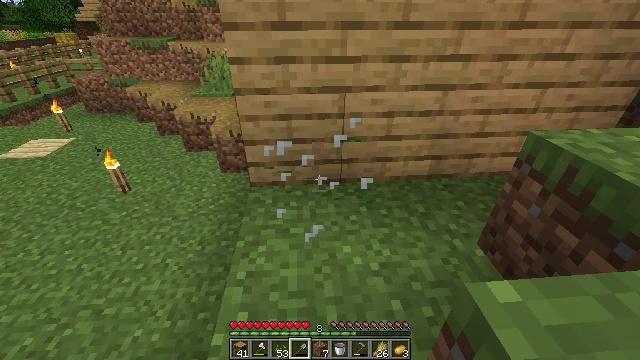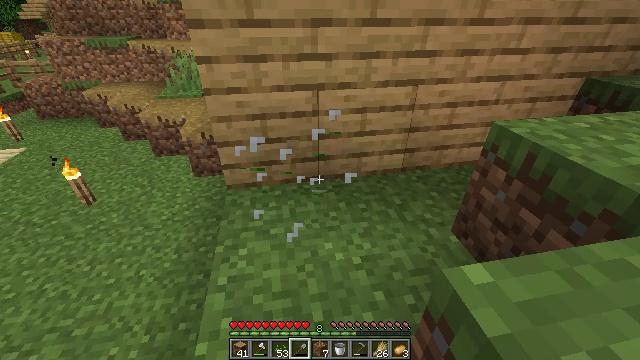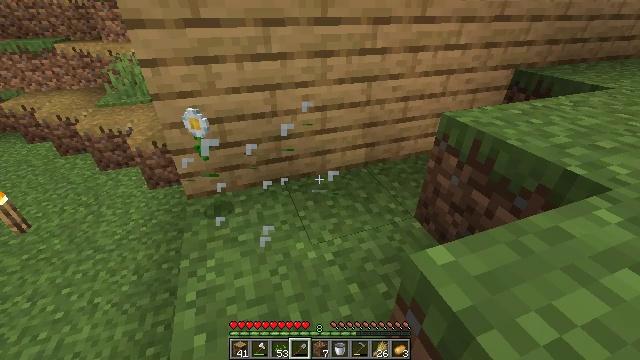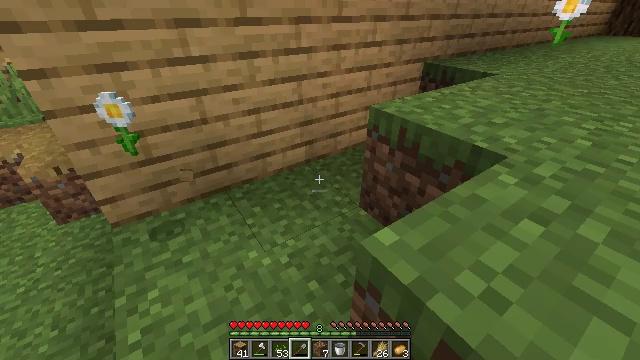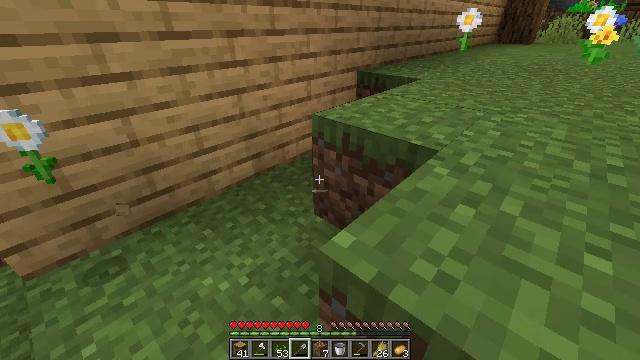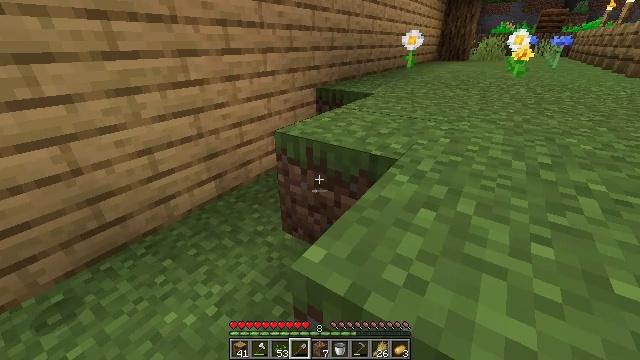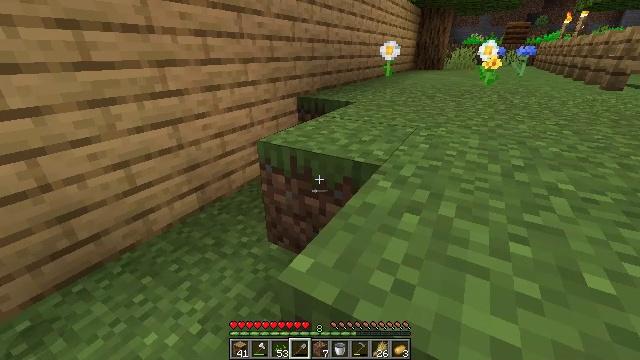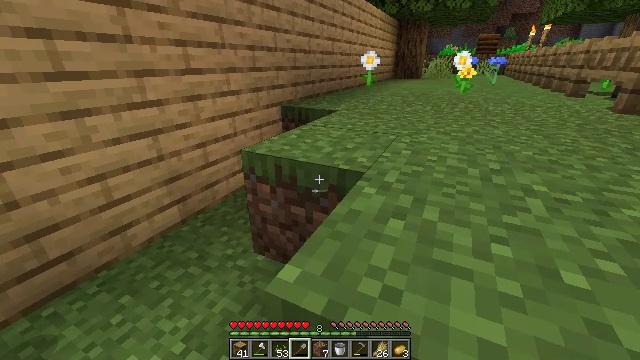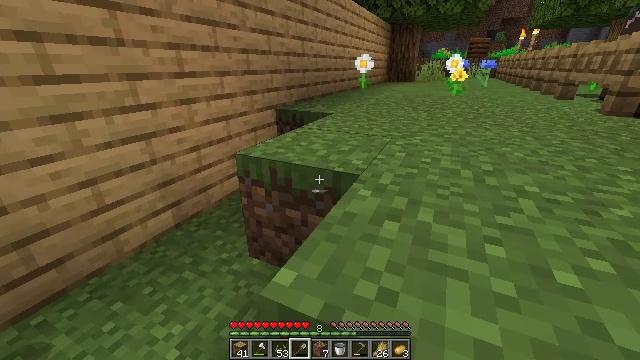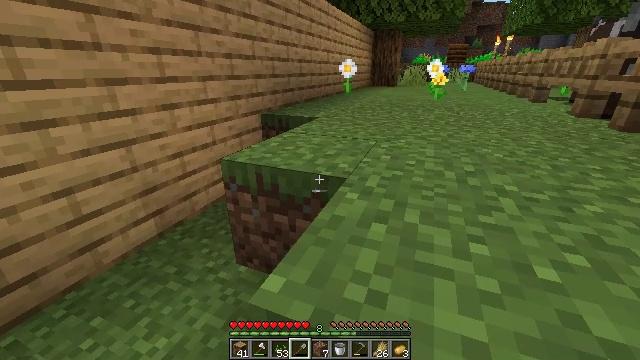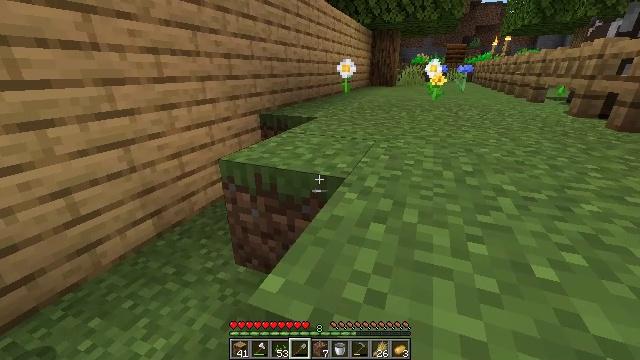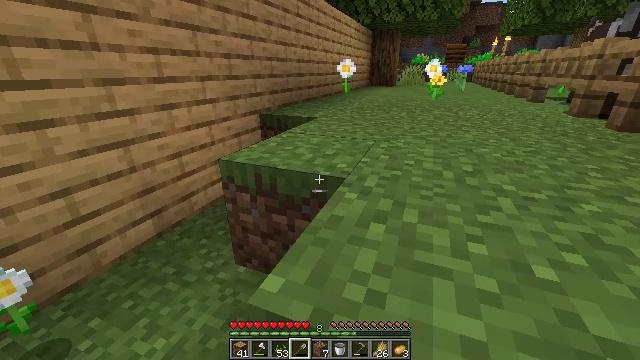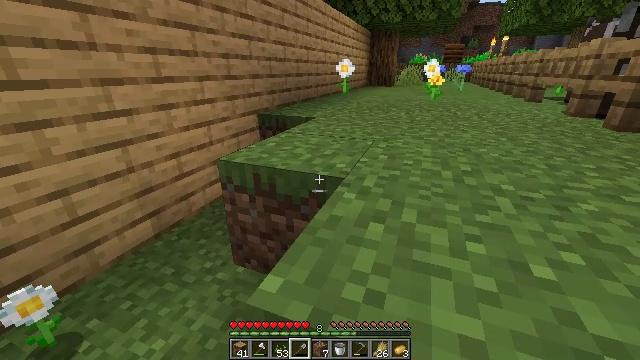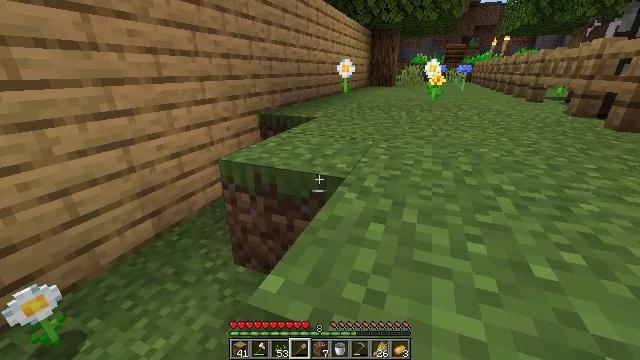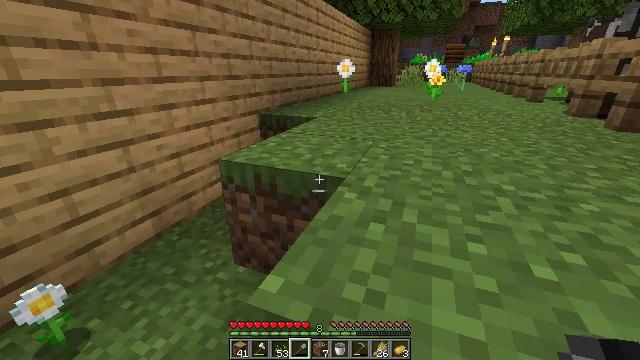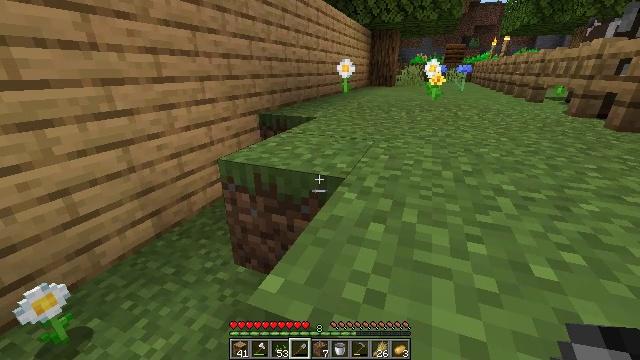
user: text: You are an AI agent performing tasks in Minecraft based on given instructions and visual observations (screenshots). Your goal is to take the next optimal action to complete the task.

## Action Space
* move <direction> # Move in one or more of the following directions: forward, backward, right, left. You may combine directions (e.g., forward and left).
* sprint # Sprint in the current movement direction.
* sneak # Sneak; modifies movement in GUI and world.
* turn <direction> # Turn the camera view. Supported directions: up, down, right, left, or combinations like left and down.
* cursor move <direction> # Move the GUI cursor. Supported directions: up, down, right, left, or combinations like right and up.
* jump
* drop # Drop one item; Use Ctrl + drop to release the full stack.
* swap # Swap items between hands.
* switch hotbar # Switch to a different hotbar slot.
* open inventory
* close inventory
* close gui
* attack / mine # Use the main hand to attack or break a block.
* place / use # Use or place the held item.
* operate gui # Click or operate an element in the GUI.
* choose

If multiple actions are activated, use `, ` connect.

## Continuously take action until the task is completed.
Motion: motion action
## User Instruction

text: Harvest the oxeye daisy.
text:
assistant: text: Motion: turn right
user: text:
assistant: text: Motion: turn right
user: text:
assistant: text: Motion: turn right
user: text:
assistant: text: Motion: turn right and up
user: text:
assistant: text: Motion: turn right and up
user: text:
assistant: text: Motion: turn right and up
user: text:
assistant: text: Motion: turn right and up
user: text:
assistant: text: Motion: turn right
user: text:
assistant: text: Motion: turn right
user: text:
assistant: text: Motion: no_op
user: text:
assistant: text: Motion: no_op
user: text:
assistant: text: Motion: no_op
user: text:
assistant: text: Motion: no_op
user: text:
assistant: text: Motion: no_op
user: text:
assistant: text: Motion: no_op
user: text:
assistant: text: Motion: no_op
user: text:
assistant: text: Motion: no_op
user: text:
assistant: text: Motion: no_op
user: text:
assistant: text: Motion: no_op
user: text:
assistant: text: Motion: no_op
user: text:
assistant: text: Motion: no_op
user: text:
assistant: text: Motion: no_op
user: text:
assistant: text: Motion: no_op
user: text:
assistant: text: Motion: no_op
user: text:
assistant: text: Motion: no_op
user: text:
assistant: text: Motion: no_op
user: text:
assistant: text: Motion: no_op
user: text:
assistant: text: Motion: no_op
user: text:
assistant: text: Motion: no_op
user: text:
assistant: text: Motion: no_op